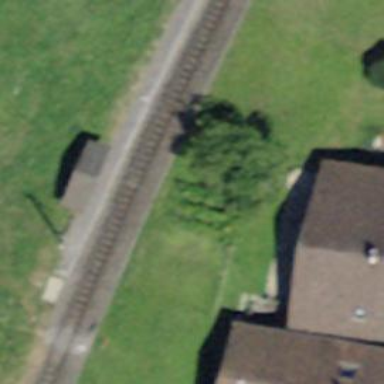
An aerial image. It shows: Halt on the railway.